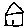
Label: house